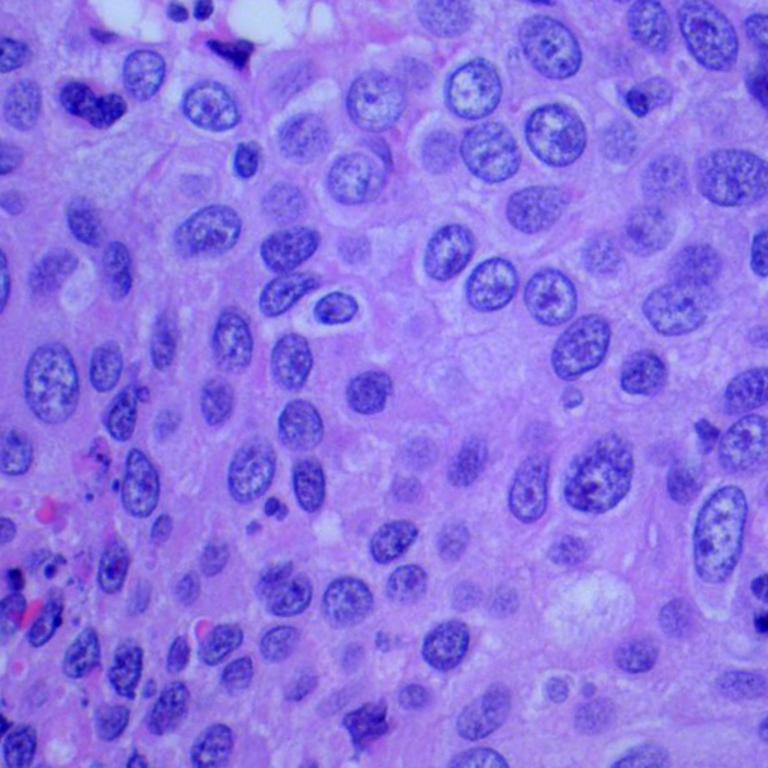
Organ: lung
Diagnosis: squamous carcinomas